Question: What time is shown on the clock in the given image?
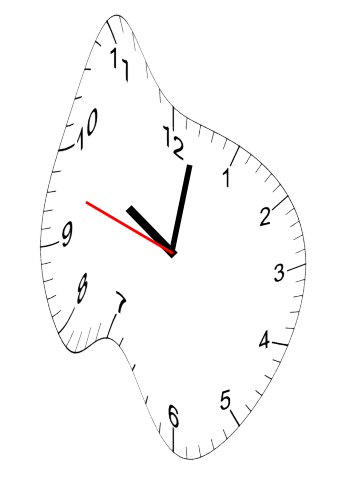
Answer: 10:01:48